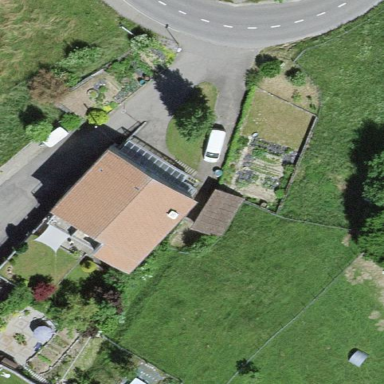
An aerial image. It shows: Simple and straightforward house.